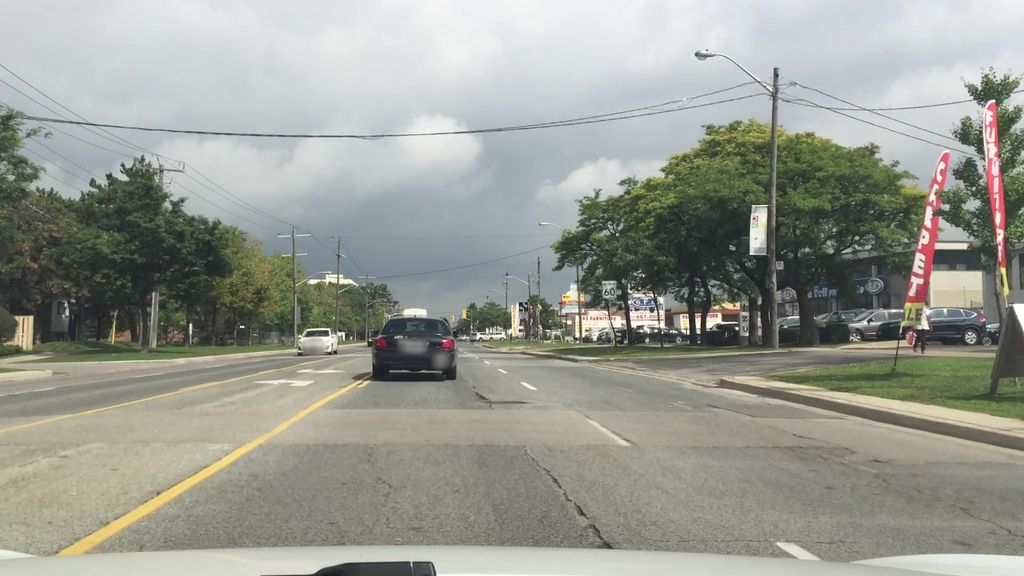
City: toronto